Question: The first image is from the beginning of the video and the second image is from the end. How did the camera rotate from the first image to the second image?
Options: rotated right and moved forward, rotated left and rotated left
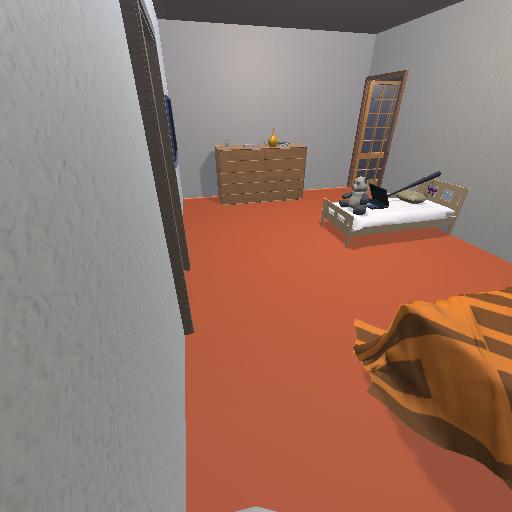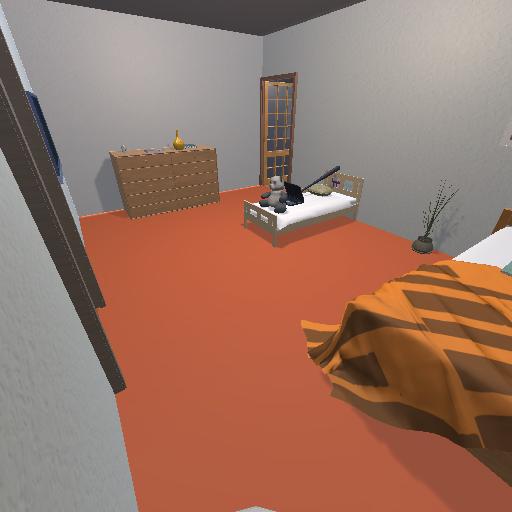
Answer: rotated right and moved forward